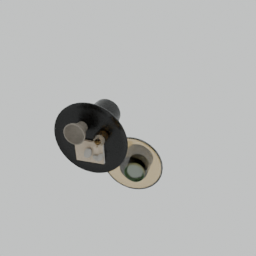
Label: furniture